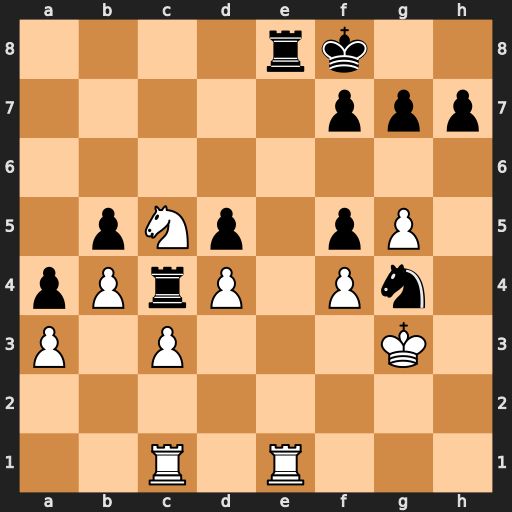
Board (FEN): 4rk2/5ppp/8/1pNp1pP1/pPrP1Pn1/P1P3K1/8/2R1R3
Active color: w
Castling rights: -
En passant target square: -
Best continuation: Nd7+ Kg8 Rxe8#